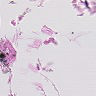
Metastatic tissue present: no